Chest X-ray:
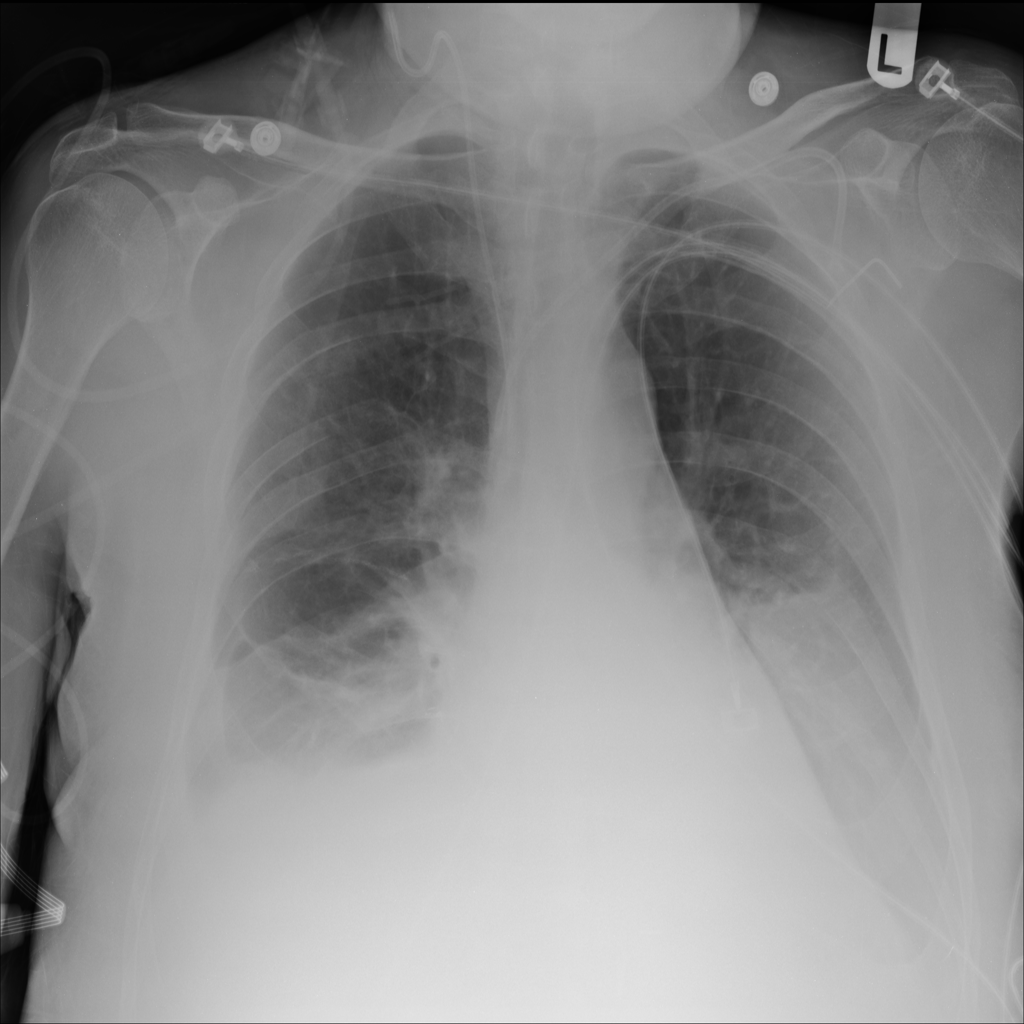
Findings: Effusion, Consolidation, Fracture
No abnormal finding: no